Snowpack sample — Snodgrass Mountain, Crested Butte, Colorado (2/4/25, 12:06 PM MST)
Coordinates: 38.923, -106.968
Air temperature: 35 °F
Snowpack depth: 80 cm
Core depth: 70 cm
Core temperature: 32 °F
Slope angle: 14°, slope face: 78°
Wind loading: low
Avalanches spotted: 0
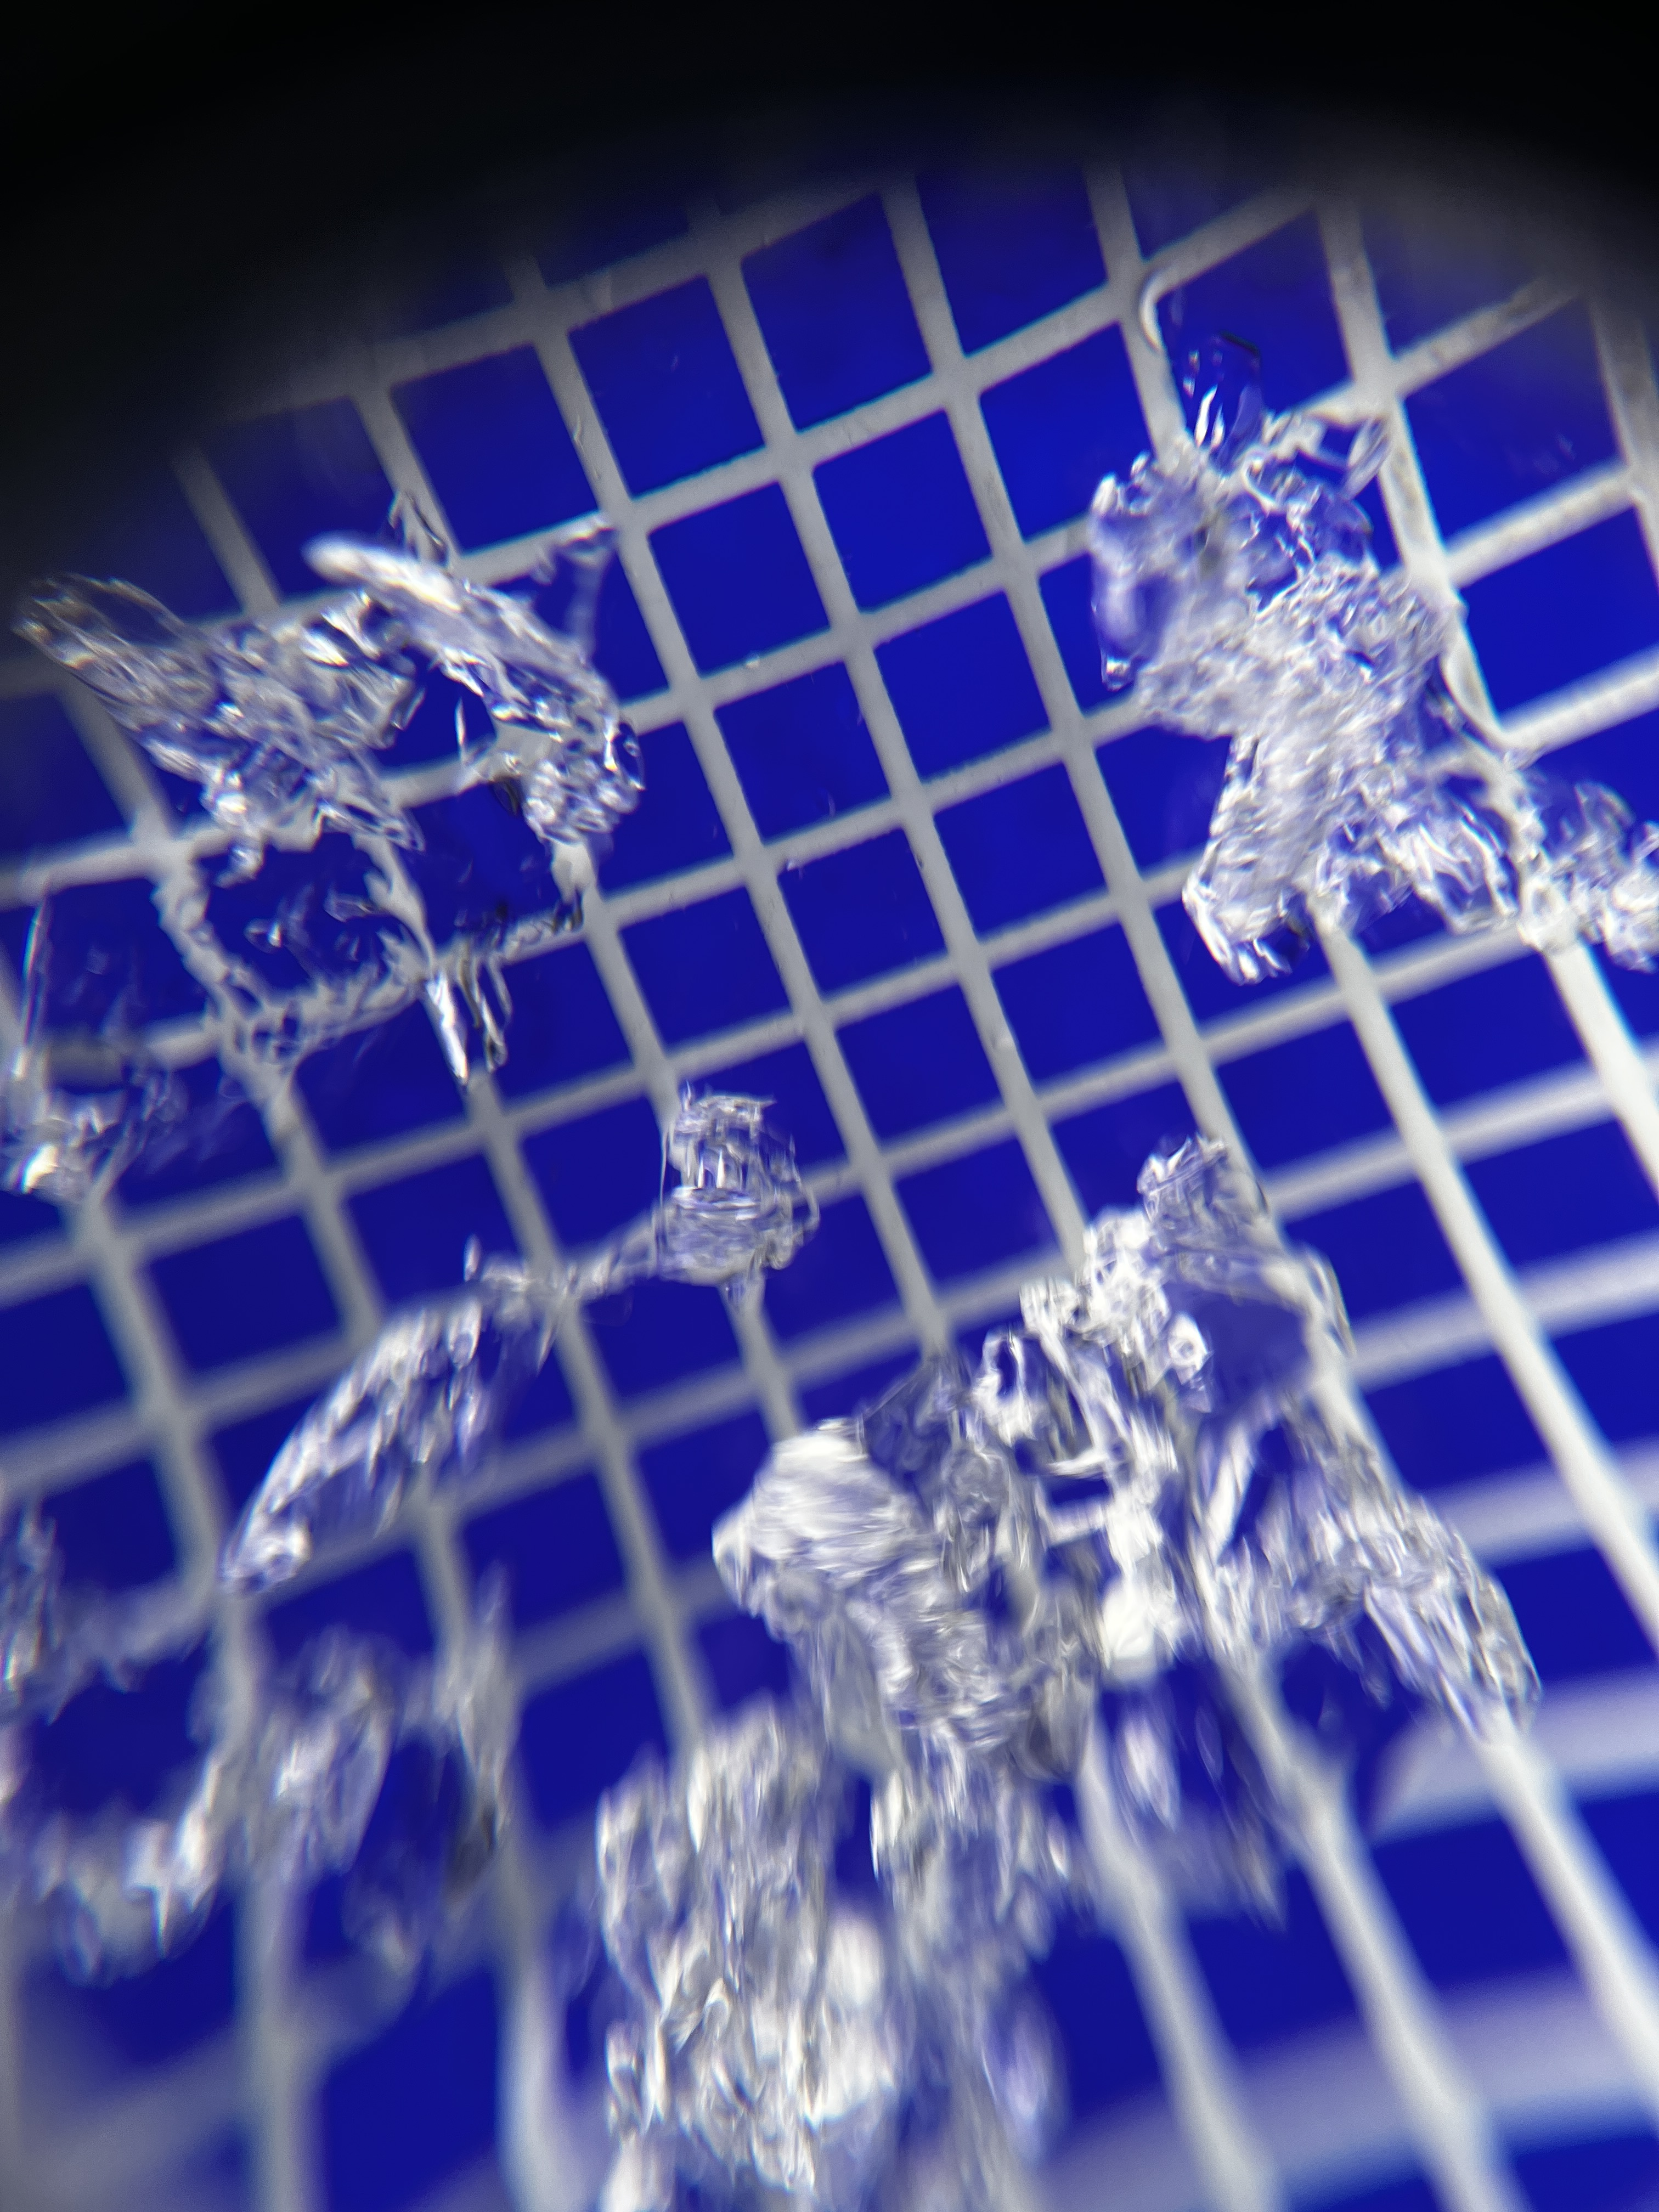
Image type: magnified_profile
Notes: No avalanches nearby, unusually warm weather for the last month reported by residents, Collected 25 yards from treeline